Field crop: maize
Growth stage: 2
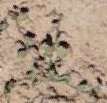
Species: convolvulus